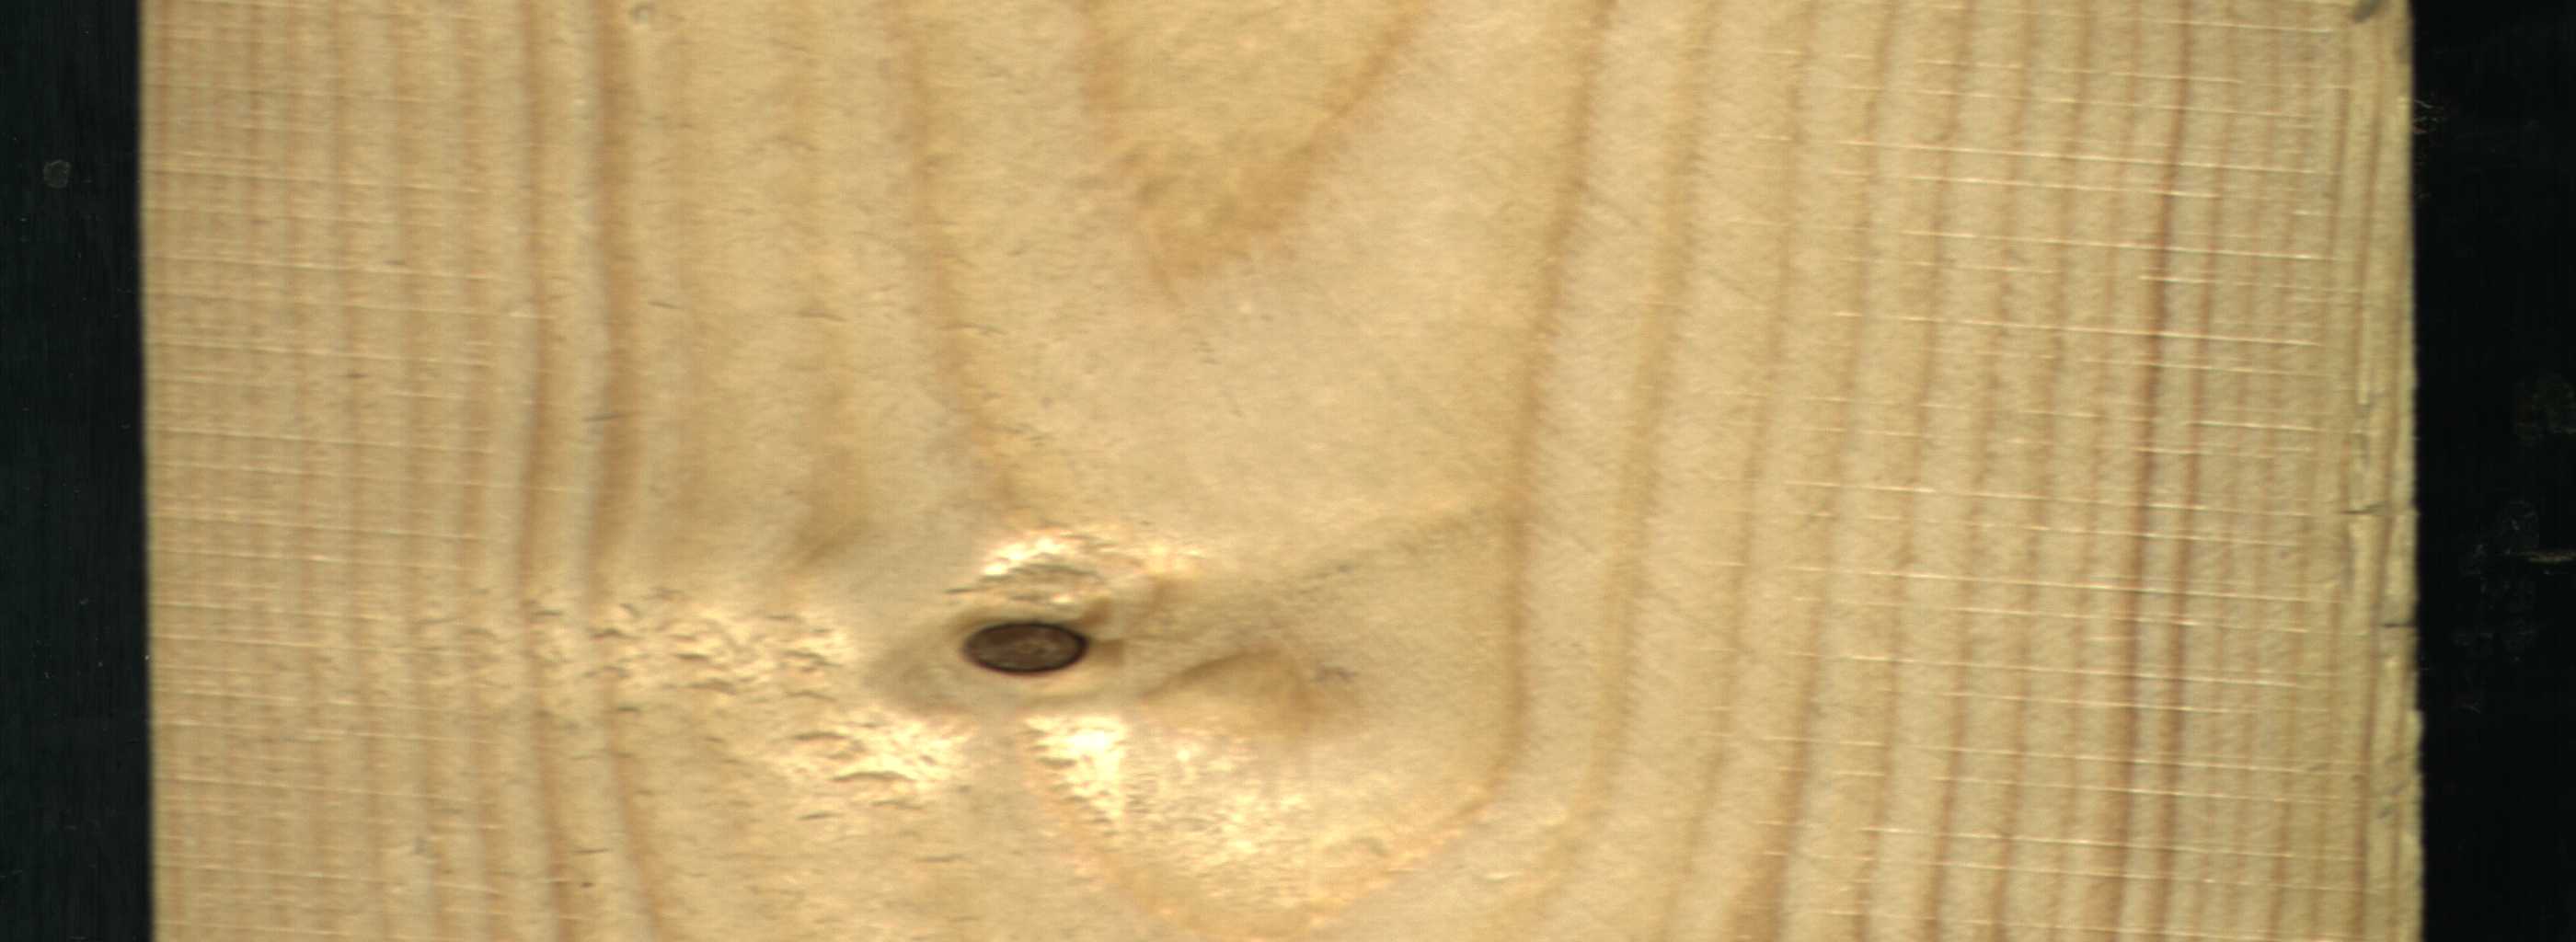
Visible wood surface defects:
Dead_Knot